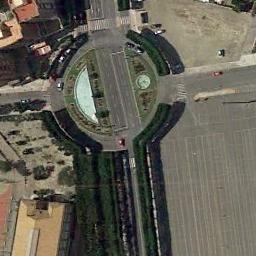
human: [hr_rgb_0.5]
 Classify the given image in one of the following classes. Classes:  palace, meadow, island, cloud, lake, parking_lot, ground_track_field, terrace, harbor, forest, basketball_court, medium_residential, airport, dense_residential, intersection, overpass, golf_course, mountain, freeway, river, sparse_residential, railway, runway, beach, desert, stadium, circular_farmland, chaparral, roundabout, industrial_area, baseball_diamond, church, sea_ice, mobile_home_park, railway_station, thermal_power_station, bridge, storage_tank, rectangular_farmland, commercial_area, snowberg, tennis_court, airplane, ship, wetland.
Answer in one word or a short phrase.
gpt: roundabout